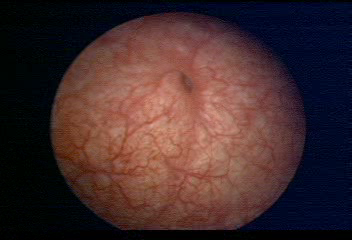
Modality: WLC
Class: Normal mucosa
Bladder cancer association: No